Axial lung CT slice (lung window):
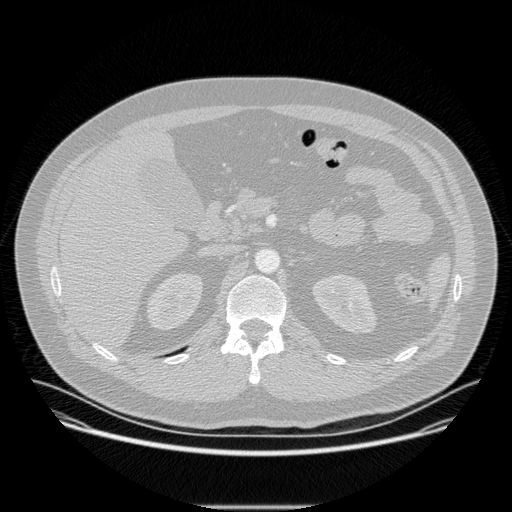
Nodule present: no